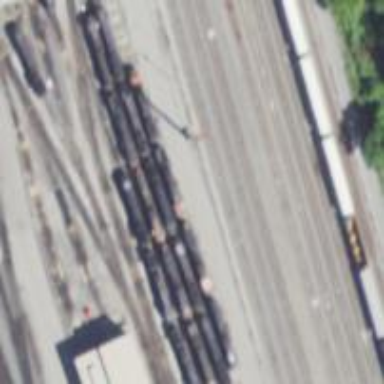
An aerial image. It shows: Railway siding for service.